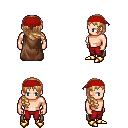
a pixel art fantasy rpg character, male body template, human, light skin, brown cape, red pants, light blonde right-swept hairstyle, red bandana, gold boots, four views (front, back, left, right), 2x2 character sprite sheet, small pixel art, hard edges, no anti-aliasing